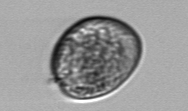
Label: Prorocentrum